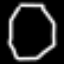
Label: octagon